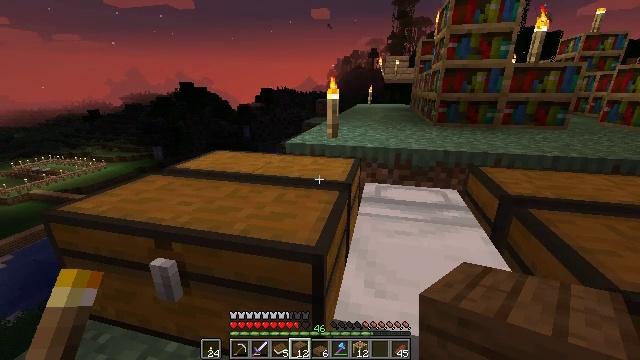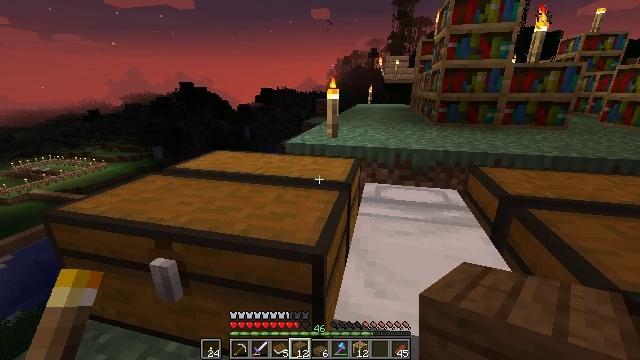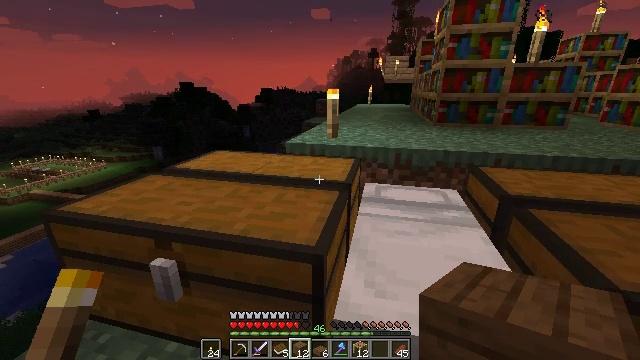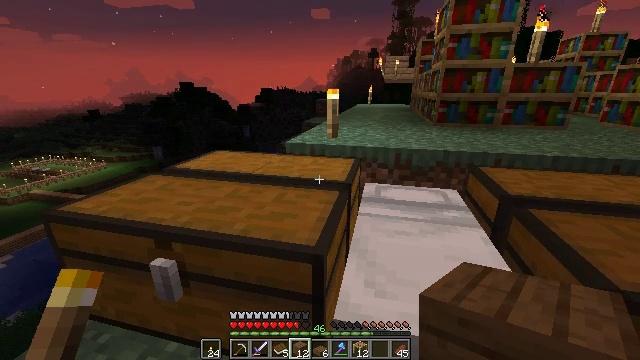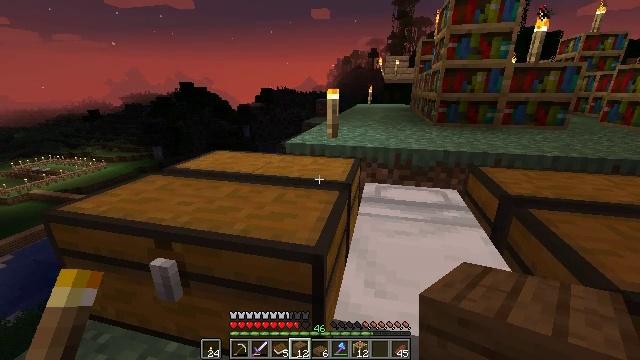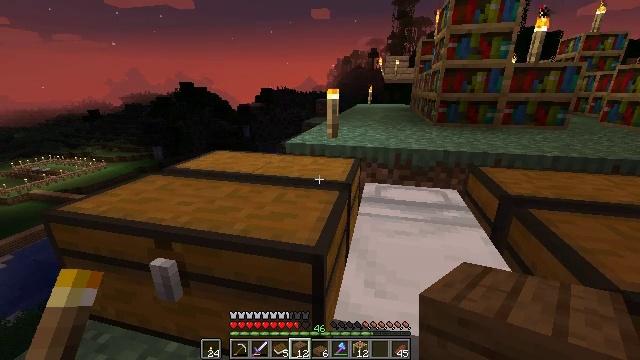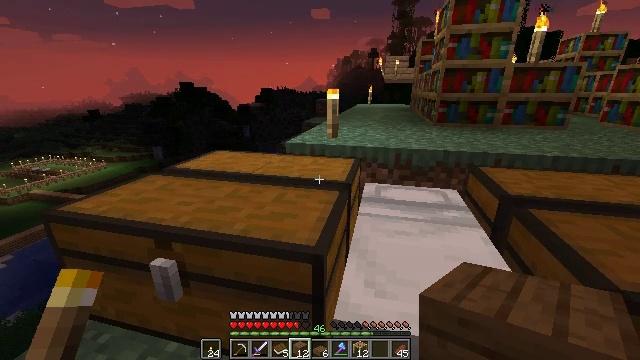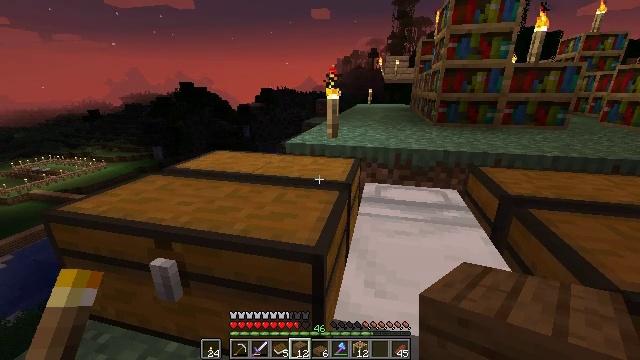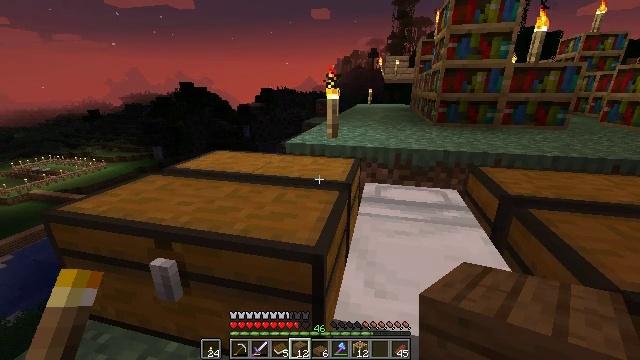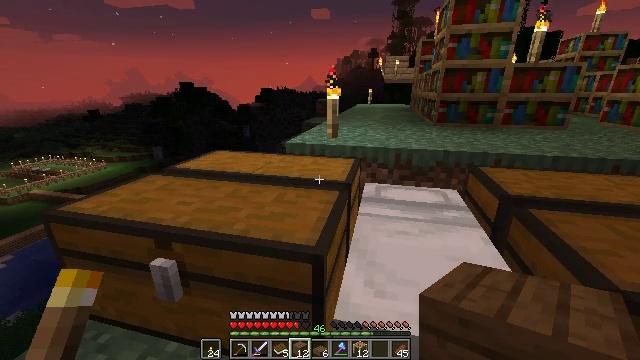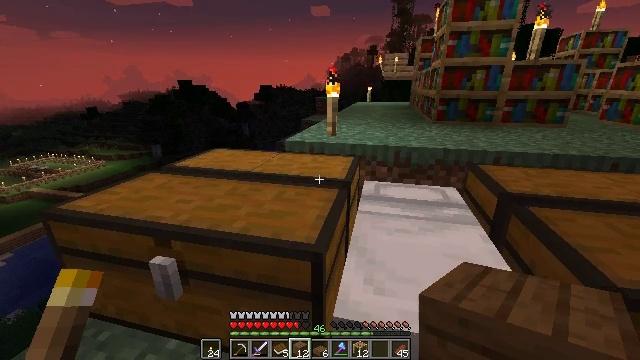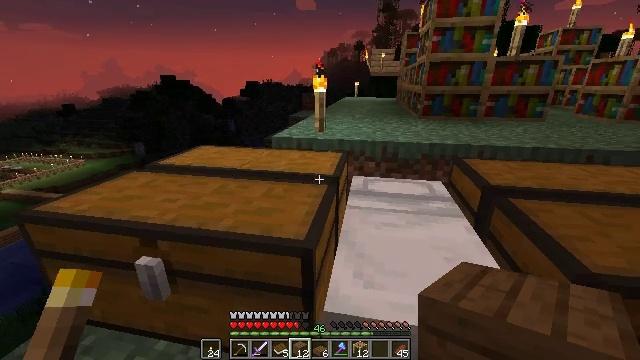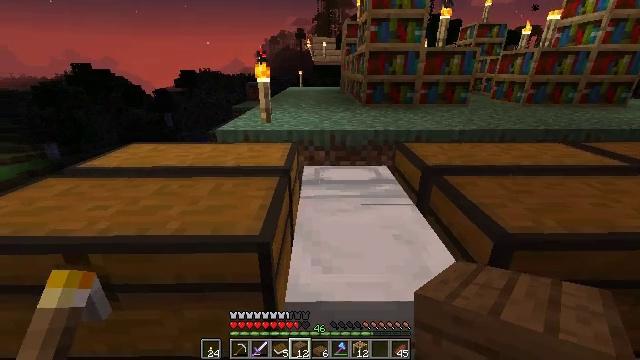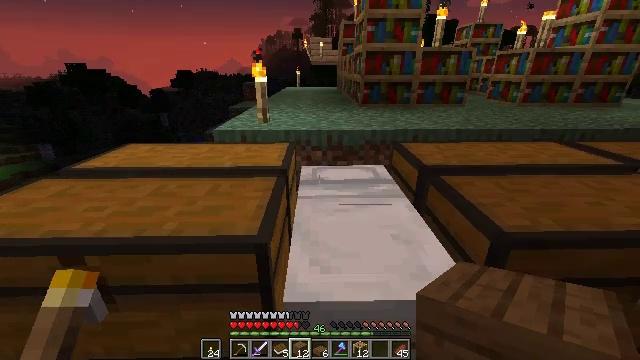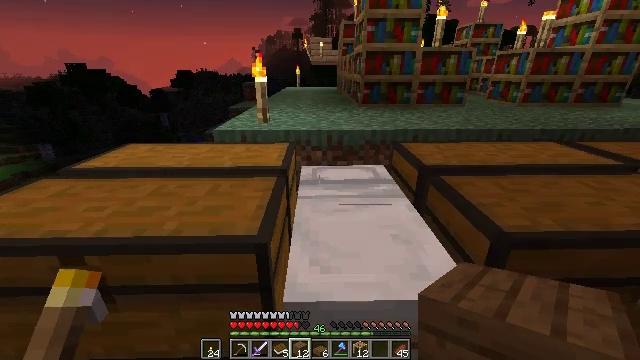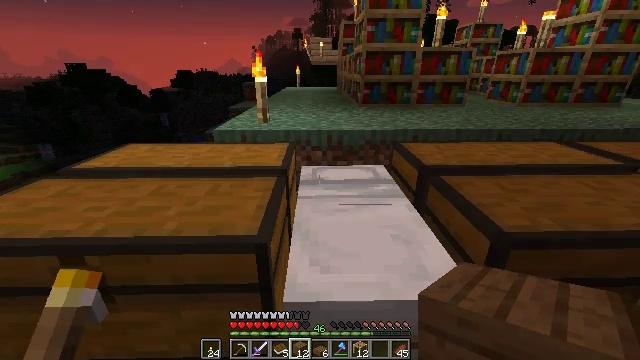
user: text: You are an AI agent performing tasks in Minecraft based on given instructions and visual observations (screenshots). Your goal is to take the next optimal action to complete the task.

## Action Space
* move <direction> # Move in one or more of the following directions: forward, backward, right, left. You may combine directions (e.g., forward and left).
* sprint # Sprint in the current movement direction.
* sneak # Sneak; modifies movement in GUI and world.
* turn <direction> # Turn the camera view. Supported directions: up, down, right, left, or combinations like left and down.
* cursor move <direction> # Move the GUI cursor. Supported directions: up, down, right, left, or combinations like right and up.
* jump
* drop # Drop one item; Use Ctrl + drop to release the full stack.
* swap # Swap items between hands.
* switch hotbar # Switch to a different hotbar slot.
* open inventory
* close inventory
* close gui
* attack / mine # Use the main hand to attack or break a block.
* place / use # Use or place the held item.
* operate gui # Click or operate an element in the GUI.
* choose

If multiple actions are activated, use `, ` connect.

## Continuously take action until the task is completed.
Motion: motion action
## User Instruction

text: Craft a spruce fence gate.
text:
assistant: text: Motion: no_op
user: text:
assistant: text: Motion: no_op
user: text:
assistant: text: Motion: no_op
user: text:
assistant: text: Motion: no_op
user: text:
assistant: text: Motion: no_op
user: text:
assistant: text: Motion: no_op
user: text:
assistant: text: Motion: no_op
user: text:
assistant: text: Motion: no_op
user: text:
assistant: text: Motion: no_op
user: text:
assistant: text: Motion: no_op
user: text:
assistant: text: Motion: turn right
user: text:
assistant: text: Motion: turn right and down
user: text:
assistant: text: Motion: no_op
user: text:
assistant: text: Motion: no_op
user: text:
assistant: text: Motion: no_op
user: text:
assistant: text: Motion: no_op
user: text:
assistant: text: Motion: no_op
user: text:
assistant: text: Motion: no_op
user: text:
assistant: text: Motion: no_op
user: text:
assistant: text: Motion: no_op
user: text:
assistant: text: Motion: no_op
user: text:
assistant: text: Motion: no_op
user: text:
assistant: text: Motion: no_op
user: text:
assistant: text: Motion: no_op
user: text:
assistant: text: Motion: no_op
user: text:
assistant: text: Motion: no_op
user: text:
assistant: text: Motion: open inventory
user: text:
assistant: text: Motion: open inventory
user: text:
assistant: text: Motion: no_op
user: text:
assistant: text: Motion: no_op